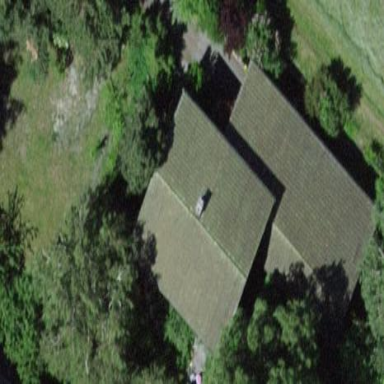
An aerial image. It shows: Detached building.